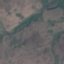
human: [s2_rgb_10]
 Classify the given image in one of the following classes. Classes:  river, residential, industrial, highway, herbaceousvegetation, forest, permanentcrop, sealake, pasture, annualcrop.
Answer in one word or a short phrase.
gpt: HerbaceousVegetation